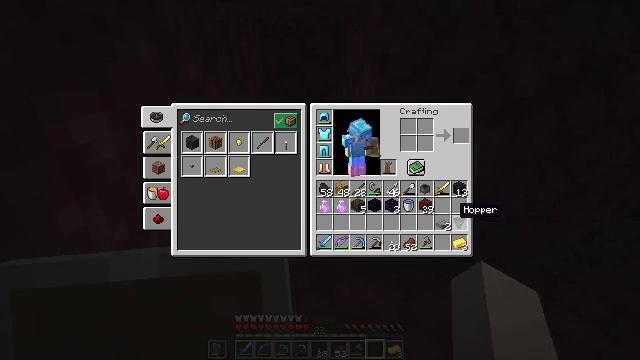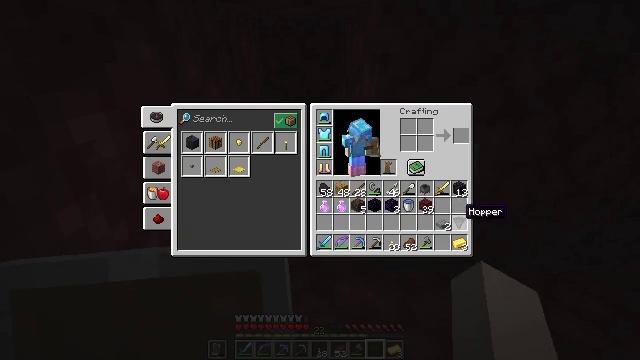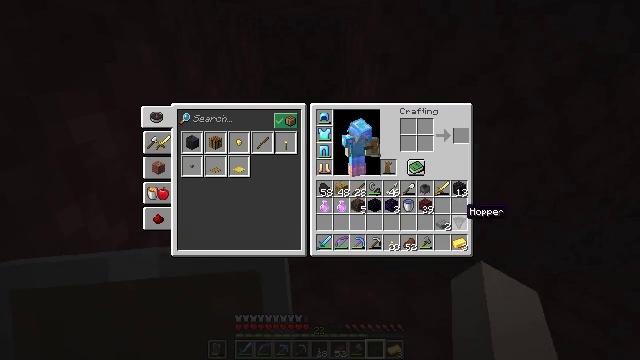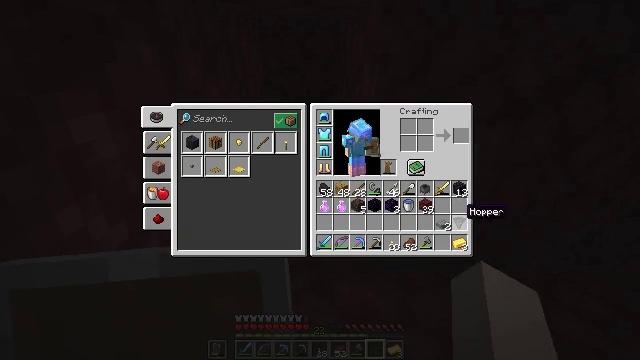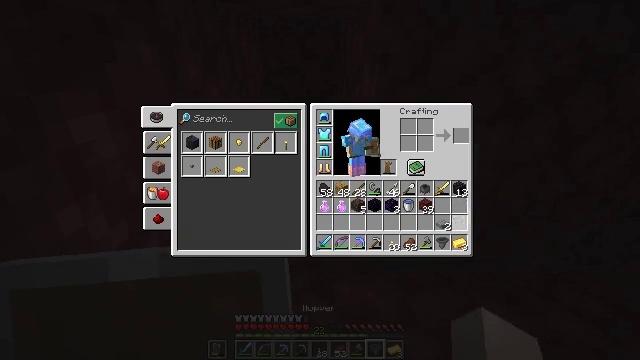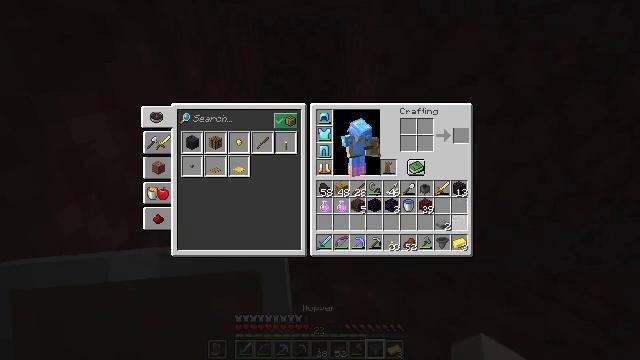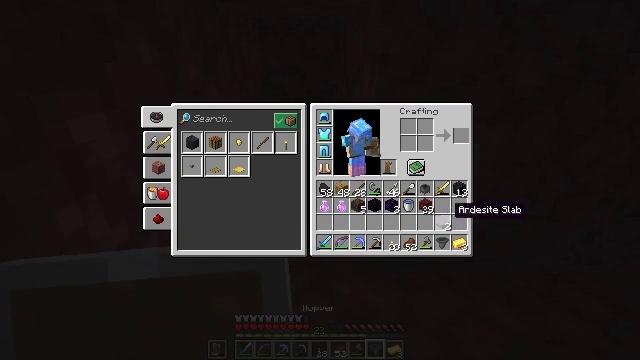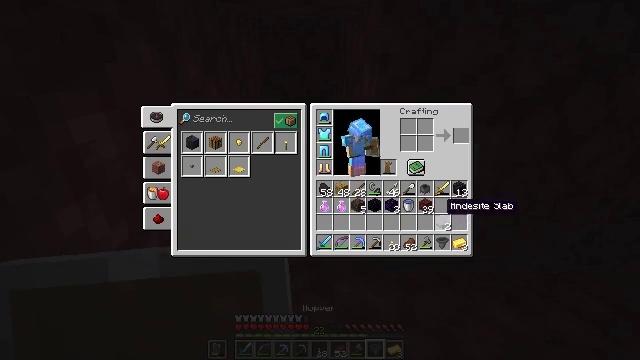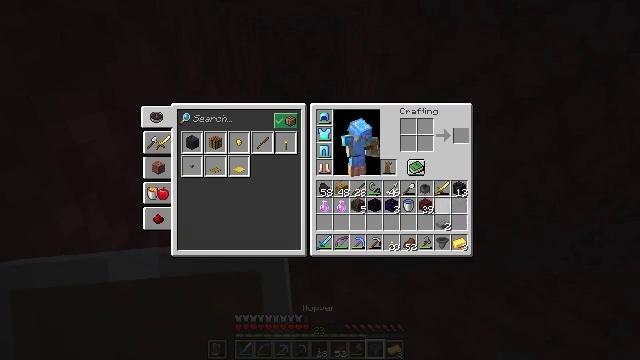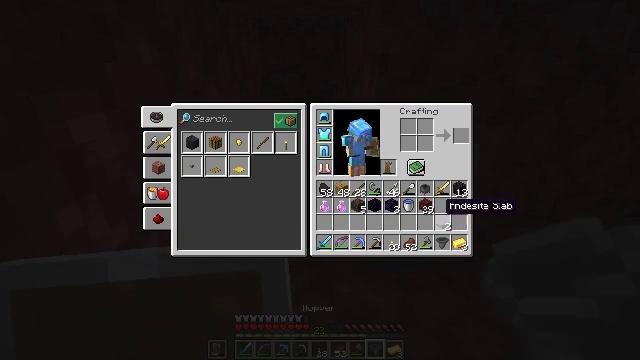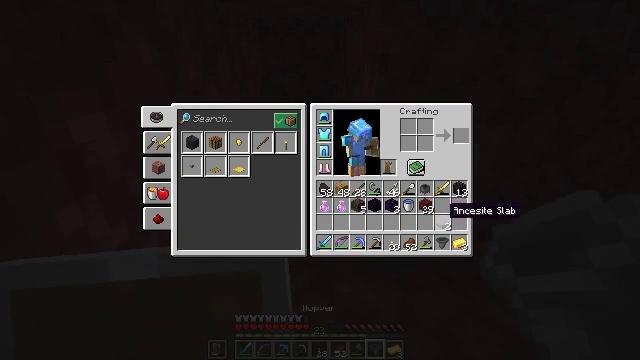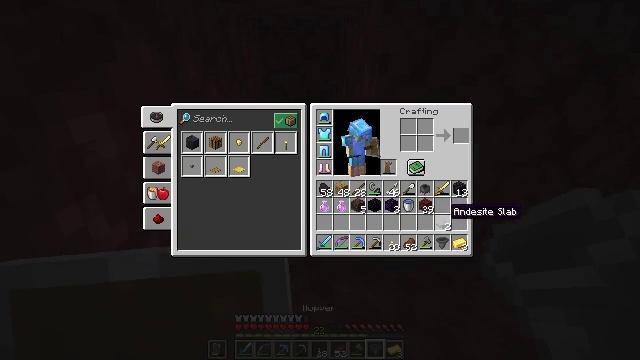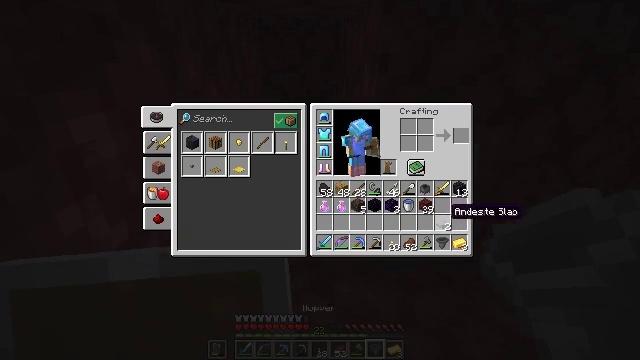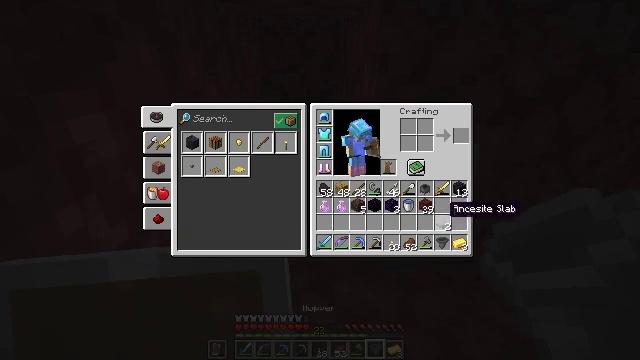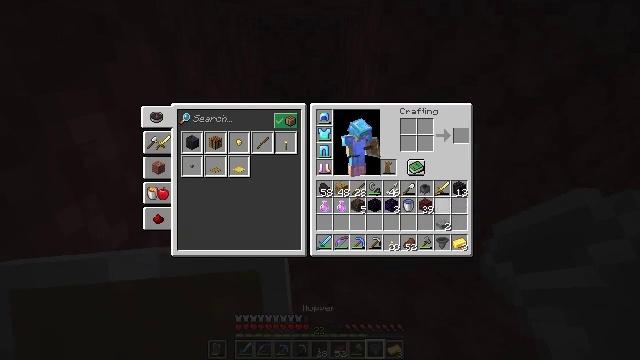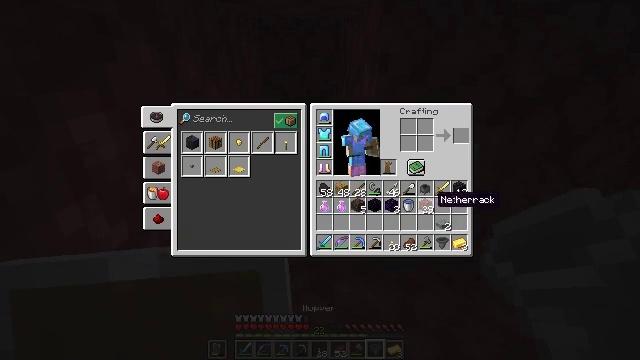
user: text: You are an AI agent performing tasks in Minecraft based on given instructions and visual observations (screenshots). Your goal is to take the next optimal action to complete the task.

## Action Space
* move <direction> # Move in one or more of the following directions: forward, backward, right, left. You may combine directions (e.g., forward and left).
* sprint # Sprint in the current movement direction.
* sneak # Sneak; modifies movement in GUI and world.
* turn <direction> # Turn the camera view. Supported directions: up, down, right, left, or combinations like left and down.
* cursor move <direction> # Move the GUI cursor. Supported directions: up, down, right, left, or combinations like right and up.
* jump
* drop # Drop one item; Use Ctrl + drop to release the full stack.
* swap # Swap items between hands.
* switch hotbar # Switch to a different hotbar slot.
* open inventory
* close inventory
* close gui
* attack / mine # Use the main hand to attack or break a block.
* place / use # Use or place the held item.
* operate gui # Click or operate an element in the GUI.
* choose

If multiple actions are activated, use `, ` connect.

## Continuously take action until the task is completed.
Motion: motion action
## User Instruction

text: Mine the netherrack in the Nether.
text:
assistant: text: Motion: sneak
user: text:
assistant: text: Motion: sneak
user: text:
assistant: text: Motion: sneak
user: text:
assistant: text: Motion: sneak, operate gui
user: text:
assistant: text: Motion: sneak
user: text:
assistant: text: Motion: sneak, cursor move left
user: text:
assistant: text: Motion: sneak, cursor move left
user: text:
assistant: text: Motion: sneak
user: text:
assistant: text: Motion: sneak
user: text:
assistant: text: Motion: sneak
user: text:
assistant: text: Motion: sneak
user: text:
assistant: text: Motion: sneak
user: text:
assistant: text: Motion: sneak
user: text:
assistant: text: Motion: sneak, cursor move left
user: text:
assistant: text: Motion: sneak
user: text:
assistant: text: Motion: sneak
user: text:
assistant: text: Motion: sneak
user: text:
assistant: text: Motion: sneak, cursor move right and down
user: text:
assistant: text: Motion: sneak, cursor move right and down
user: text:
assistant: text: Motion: sneak, cursor move down
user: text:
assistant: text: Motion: sneak
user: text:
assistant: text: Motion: sneak, operate gui
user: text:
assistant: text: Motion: sneak, operate gui
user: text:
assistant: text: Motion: sneak, cursor move up
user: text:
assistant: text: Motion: sneak, cursor move left
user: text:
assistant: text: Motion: sneak
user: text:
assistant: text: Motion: sneak, cursor move left and up
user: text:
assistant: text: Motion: sneak
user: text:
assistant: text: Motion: sneak
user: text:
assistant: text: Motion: sneak